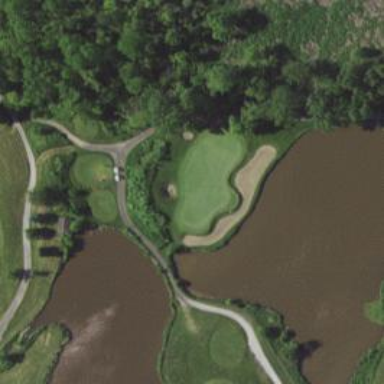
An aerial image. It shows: View of golf hole.